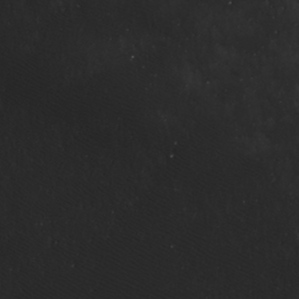
Label: non_frost